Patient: sex M, age 57
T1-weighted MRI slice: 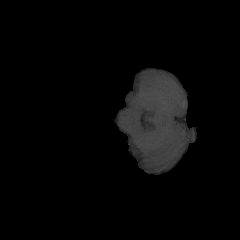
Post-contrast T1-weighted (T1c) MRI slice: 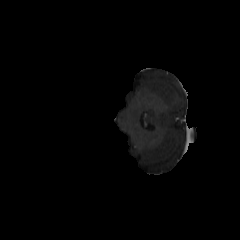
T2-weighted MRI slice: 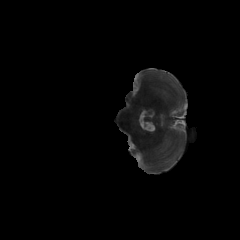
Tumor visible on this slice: no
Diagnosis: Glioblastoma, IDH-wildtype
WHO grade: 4